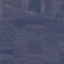
Land use / land cover: PermanentCrop